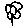
Label: flower